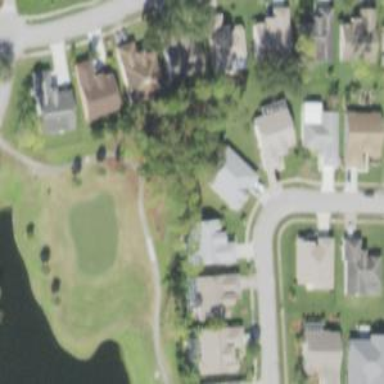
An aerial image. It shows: Footway that serves as golf path.